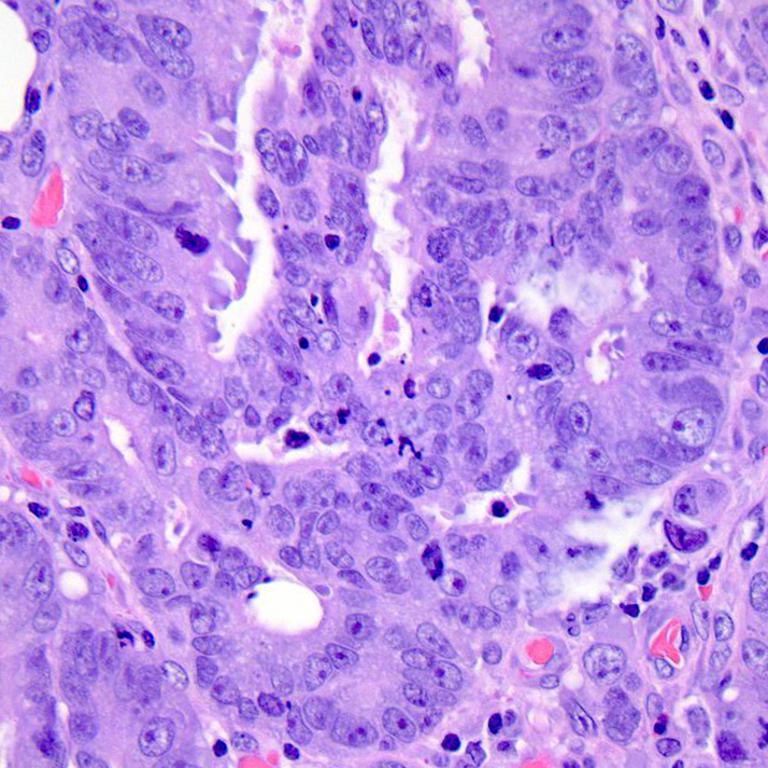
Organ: colon
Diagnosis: adenocarcinomas